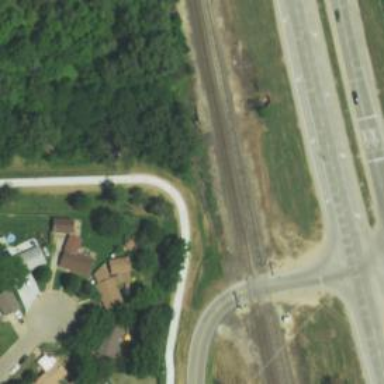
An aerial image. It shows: Railway siding for service.